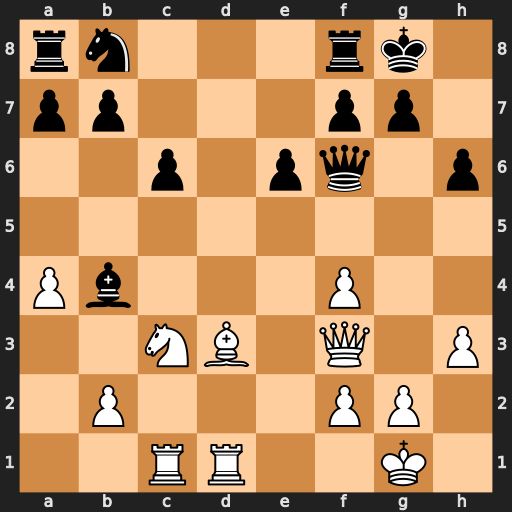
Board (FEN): rn3rk1/pp3pp1/2p1pq1p/8/Pb3P2/2NB1Q1P/1P3PP1/2RR2K1
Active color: w
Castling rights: -
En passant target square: -
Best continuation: Qe4 Rd8 Qxb4